Field crop: maize
Growth stage: 2
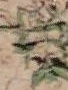
Species: atriplex